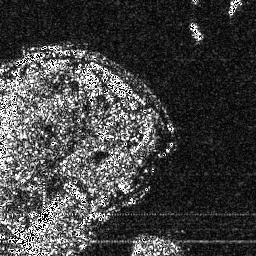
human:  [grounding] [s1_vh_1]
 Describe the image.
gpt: In the satellite image, there is  <ref>2 small ship </ref> <box>[[73, 7, 79, 16, 0], [88, 0, 94, 5, 0]]</box> located at top right.